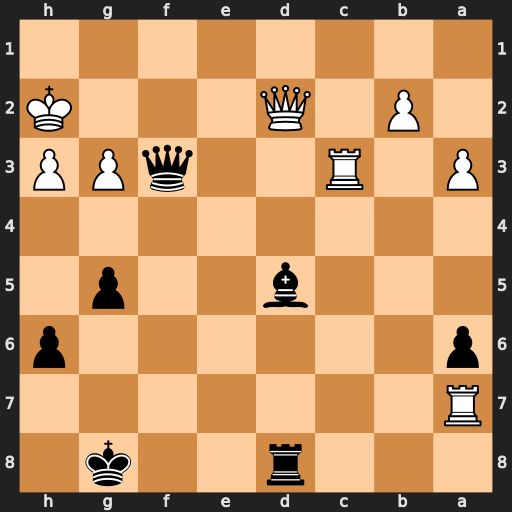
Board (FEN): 3r2k1/R7/p6p/3b2p1/8/P1R2qPP/1P1Q3K/8
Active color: b
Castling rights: -
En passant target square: -
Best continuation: Qh1#